Field crop: maize
Growth stage: 2
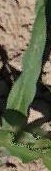
Species: maize